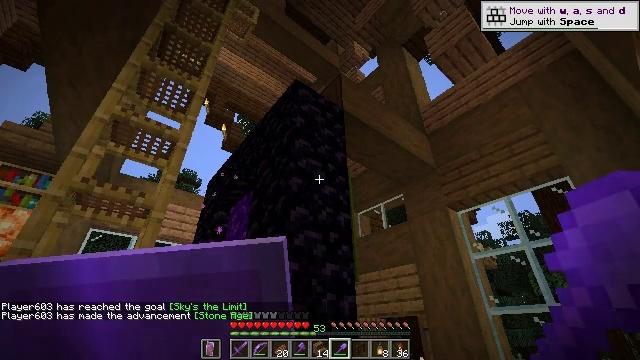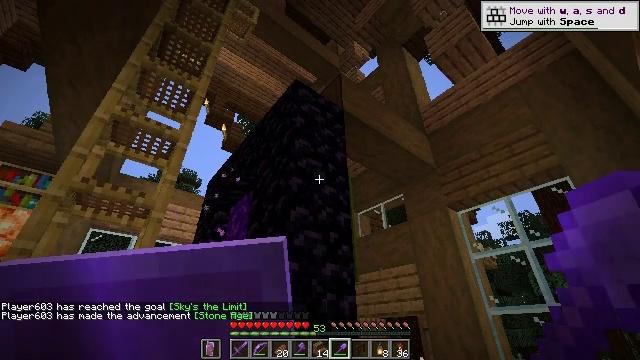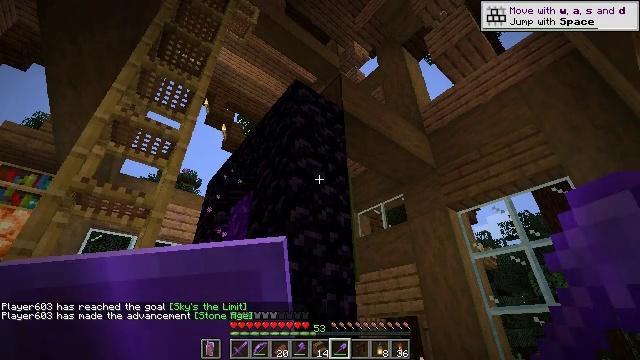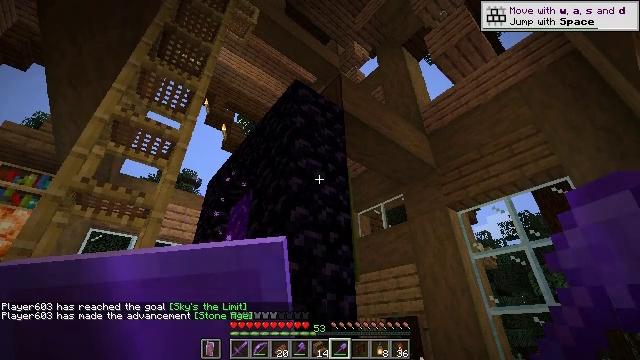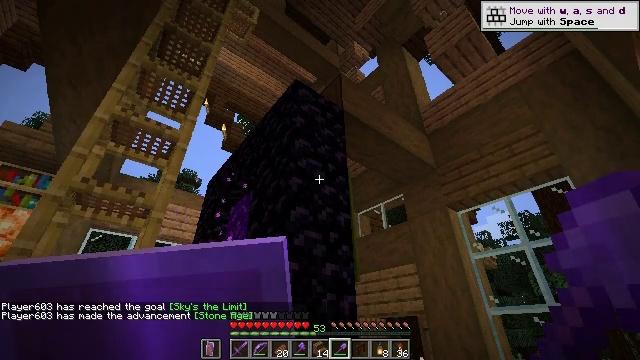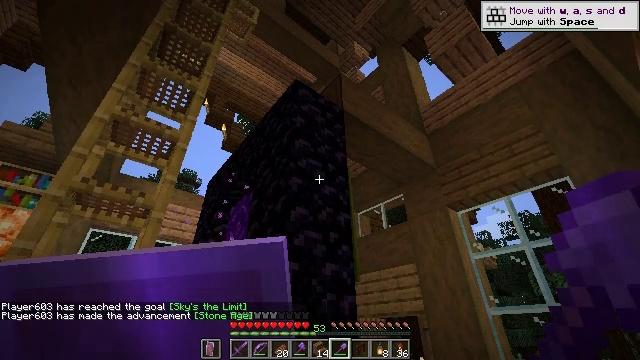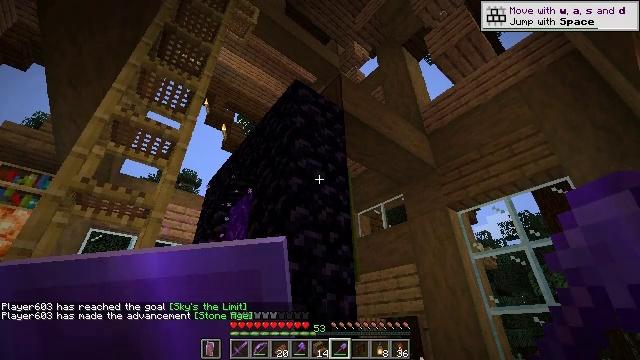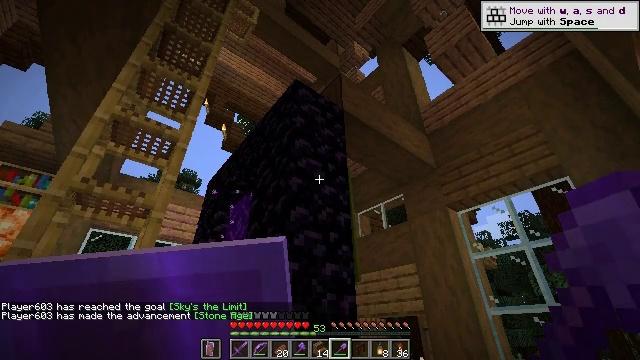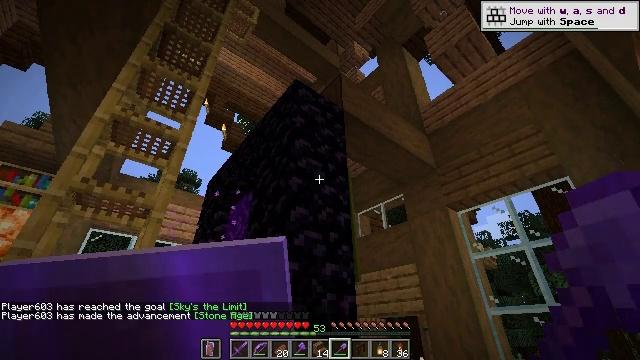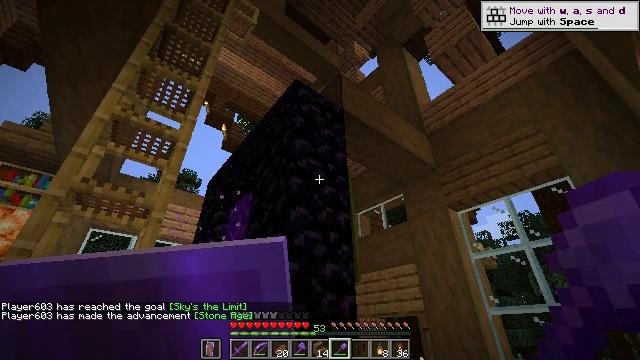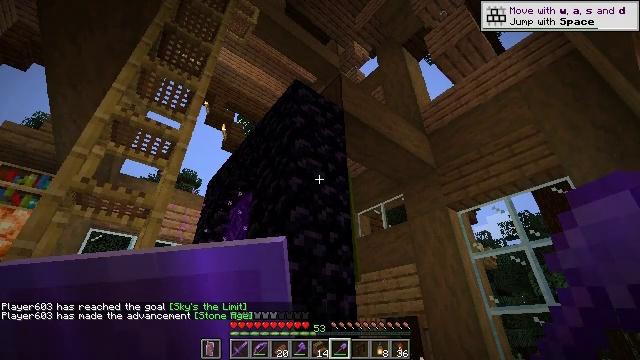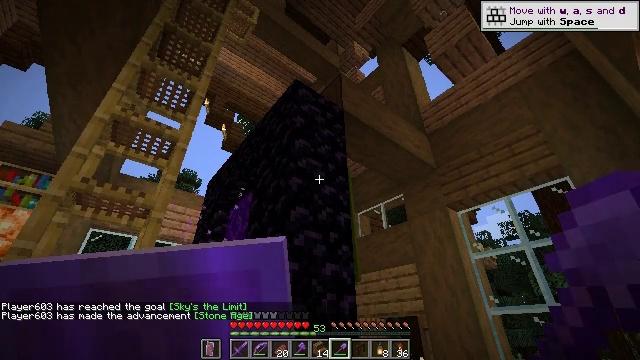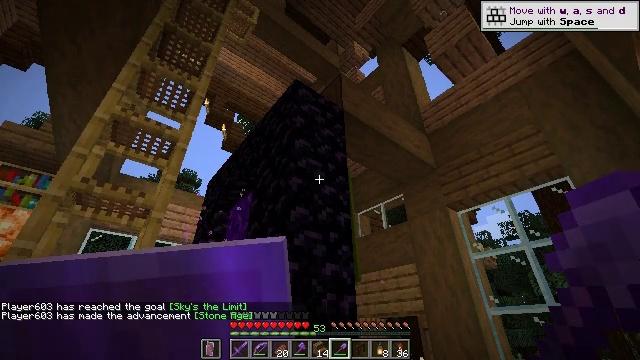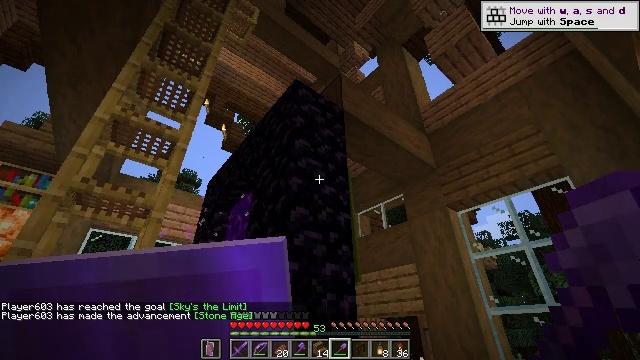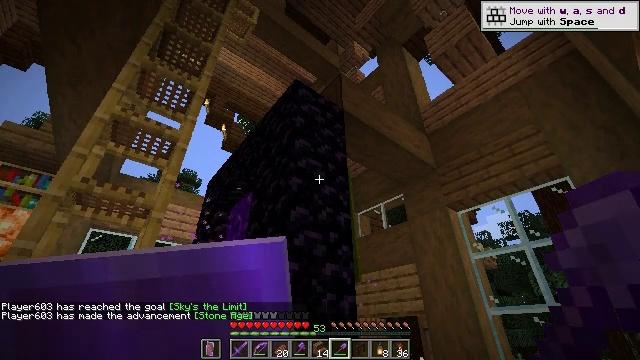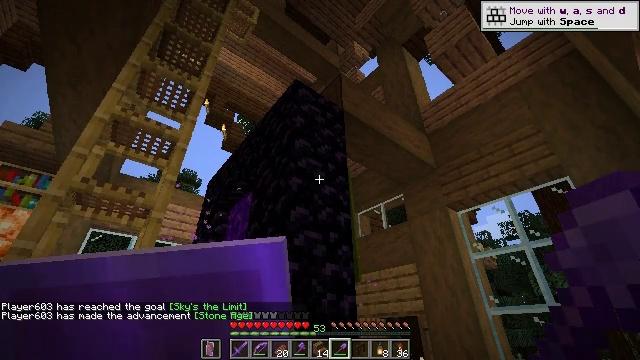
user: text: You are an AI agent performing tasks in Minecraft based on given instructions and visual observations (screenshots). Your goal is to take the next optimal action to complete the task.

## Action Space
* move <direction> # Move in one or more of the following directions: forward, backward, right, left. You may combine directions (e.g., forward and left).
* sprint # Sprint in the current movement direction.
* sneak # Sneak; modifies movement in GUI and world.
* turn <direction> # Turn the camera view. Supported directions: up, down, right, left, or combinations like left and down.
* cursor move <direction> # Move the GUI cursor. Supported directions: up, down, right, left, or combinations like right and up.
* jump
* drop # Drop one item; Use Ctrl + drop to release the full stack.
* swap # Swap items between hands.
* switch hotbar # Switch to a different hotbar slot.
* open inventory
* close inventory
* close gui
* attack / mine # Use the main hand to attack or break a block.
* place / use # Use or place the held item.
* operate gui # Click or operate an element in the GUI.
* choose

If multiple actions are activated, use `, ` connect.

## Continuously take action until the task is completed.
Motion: motion action
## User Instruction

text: Collect the beehive for bees.
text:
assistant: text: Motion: no_op
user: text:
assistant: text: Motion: no_op
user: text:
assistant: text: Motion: no_op
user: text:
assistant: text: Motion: no_op
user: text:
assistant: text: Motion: no_op
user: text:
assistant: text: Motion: no_op
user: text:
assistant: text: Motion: no_op
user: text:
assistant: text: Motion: no_op
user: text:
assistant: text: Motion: no_op
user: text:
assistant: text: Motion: no_op
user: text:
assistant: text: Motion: no_op
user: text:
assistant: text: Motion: no_op
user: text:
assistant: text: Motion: no_op
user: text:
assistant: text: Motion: no_op
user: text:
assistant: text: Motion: no_op
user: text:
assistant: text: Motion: no_op
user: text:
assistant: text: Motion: no_op
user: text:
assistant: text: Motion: no_op
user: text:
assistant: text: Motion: no_op
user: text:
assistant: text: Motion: no_op
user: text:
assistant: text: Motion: no_op
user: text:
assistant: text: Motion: no_op
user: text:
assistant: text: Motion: no_op
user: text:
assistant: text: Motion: no_op
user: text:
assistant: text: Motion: no_op
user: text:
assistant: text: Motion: no_op
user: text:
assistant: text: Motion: no_op
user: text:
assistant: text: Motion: no_op
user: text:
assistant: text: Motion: no_op
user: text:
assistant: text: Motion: no_op